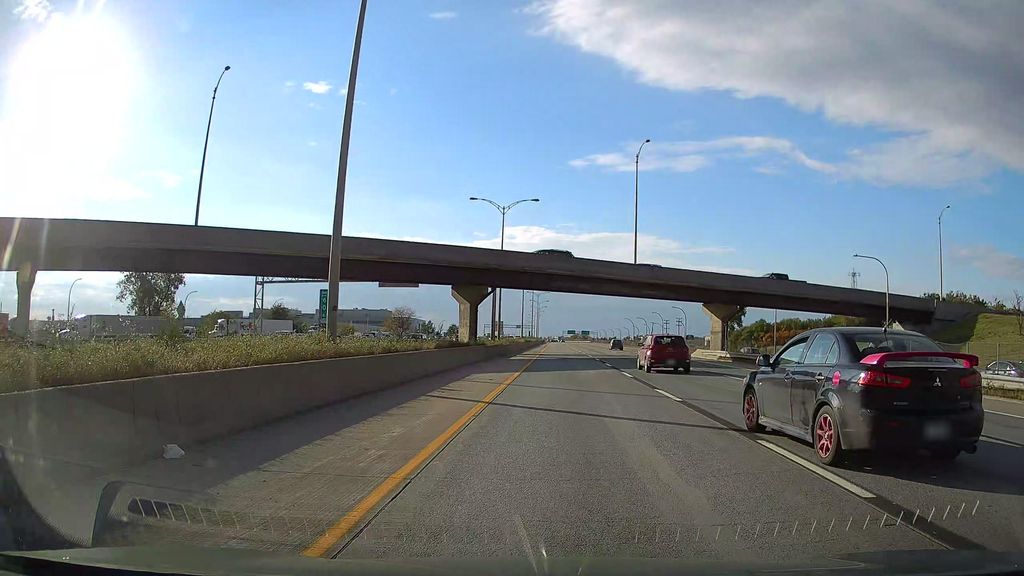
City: montreal